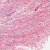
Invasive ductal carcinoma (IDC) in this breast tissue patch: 0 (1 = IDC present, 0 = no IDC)